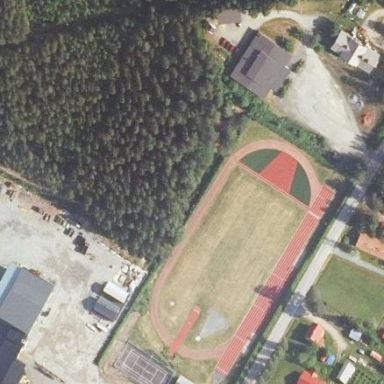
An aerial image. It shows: Track located within leisure land area.